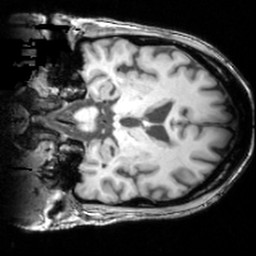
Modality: T1w
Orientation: coronal
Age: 77
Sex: male
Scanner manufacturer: siemens
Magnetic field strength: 3 T
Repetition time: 1.62 s
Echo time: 0.003 s